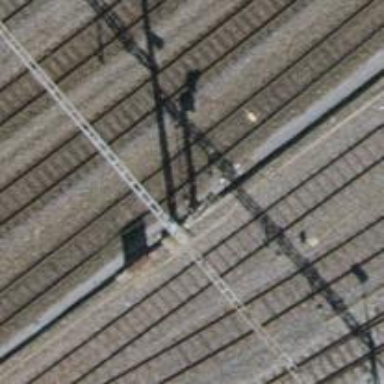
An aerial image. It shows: Railway signal.